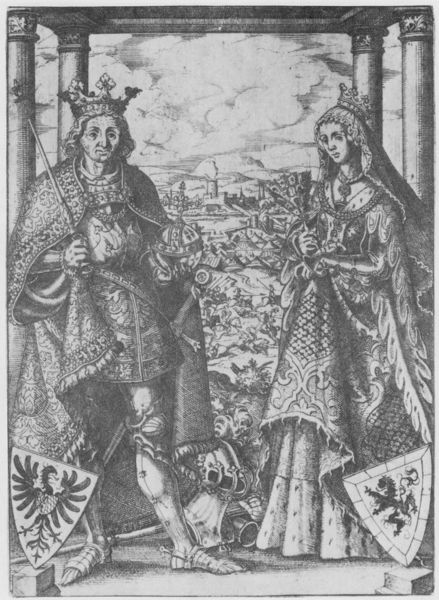
Titel: Bildnis von Rupertus III
Künstler: Jost Amman
Institution: (Seriendruck)
Schlagwörter: adler, himmel, mann, umhang, weiß, wolken, landschaft, menschen, stadt, frau, grau, hintergrund, kleid, schwarz, säulen, ausblick, dame, schleier, schloss, fächer, architektur, hermelin, hände, portrait, porträt, vorhang, gewand, mantel, adel, gewänder, paar, gotik, krone, turm, apfel, kopfbedeckung, schuhe, stab, kette, dorf, grafik, graphik, könig, stadtansicht, doppelportrait, schild, burg, druck, druckgraphik, radierung, stich, schilder, schwarzweiß, schwert, waffen, kugel, helm, herrscher, ritter, rüstung, kapitelle, wappen, ehepaar, harnisch, mittelalter, romanik, greif, ritterrüstung, königin, löwe, kupferstich, welt, zepter, szepter, heiligenbild, heirat, vermählung, reichsapfel, wplken, romaik, mann und frau, ehebildnis, landschschaft, schid, grafschaft, kuge, illustraiton